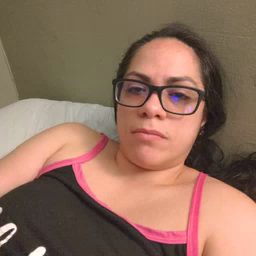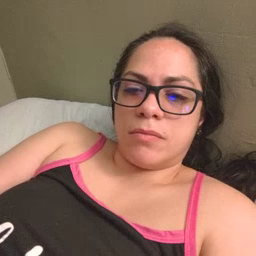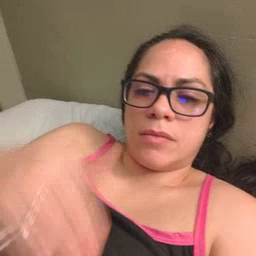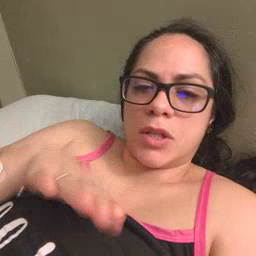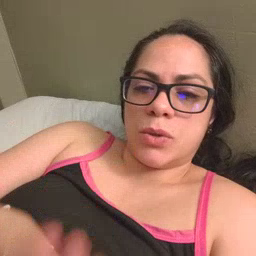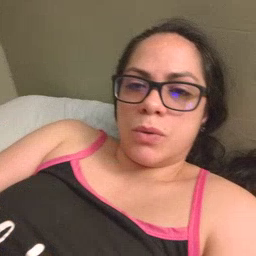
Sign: into